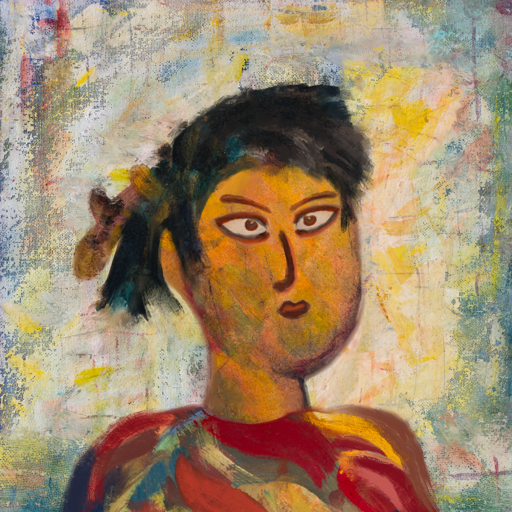
Background: Irani, Head And Neck Side: Gypsy_Mother, Face Side: Roy_Bahadur, Bust: Mother_And_Son_Son, Hair Side: Pipe, Head Accessory: Blank, Second Necklace: Blank, Necklace: Blank, Baby: Blank